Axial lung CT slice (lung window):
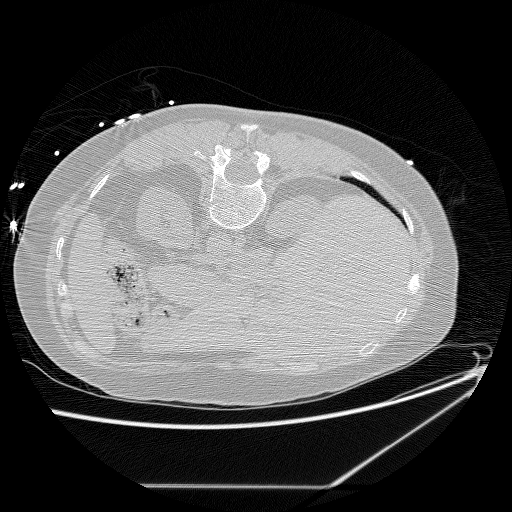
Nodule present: no